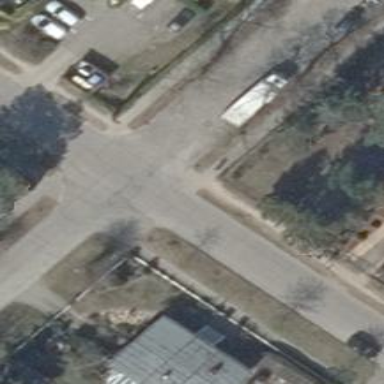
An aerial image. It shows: Unmarked crossing on the road.